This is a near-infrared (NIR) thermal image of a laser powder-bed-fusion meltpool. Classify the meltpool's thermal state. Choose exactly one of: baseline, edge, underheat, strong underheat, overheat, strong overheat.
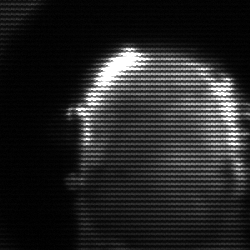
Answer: baseline